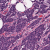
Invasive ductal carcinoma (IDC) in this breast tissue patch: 1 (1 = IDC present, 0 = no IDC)